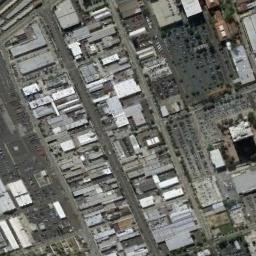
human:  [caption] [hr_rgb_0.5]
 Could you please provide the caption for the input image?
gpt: In an industrial area, There are neatly planned factories and roads, Some planned parking lots, Parked items, And good greening .

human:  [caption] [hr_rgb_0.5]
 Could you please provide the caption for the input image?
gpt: Many houses of different shapes are in the industrial area .

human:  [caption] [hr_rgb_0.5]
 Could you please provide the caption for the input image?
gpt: The area of the industrial area is divided irregularly .

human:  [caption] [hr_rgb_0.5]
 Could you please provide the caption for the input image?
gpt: The industrial area has lots of industrial equipment and workshops of different sizes and some roads go through the industrial area .

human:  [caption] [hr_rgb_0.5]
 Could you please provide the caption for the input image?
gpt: There are many gray and white buildings on the industrial area .